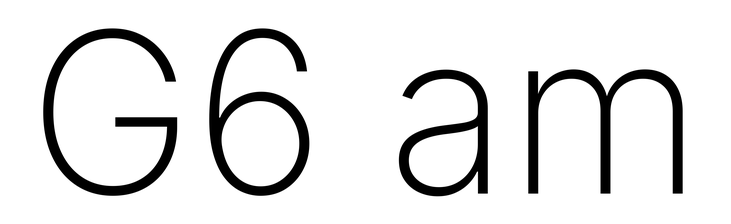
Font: Inter_ExtraLight